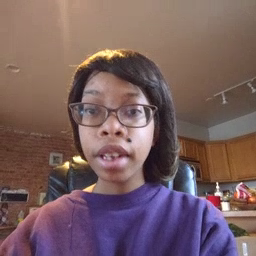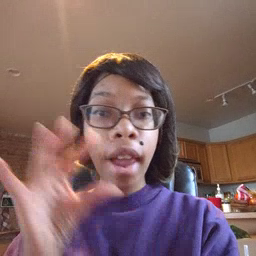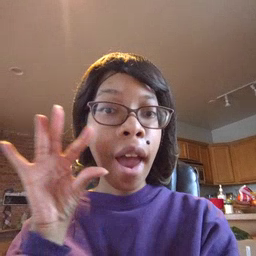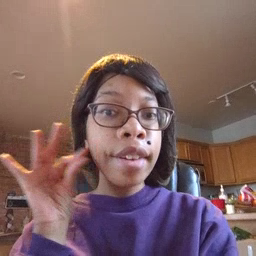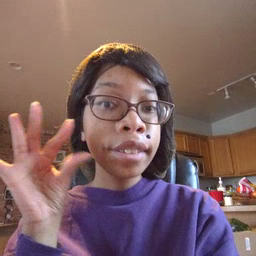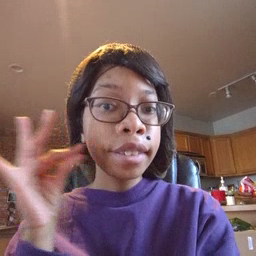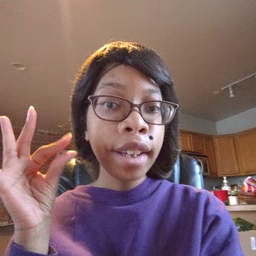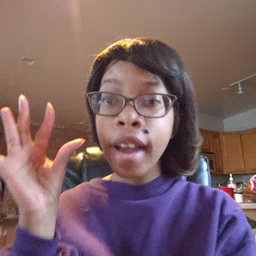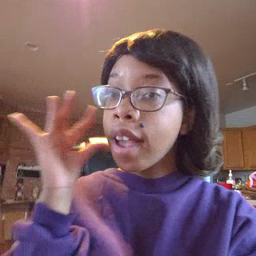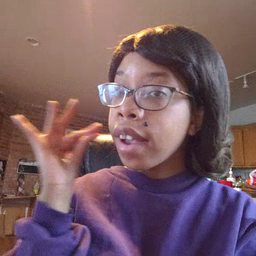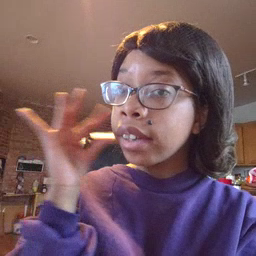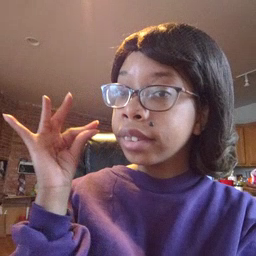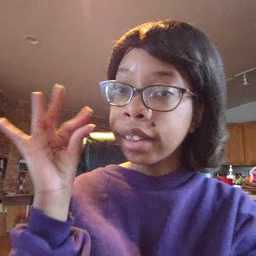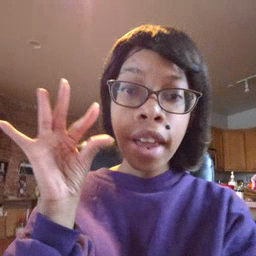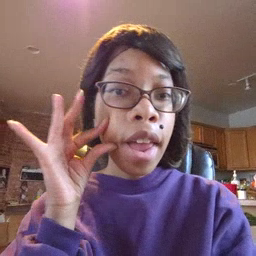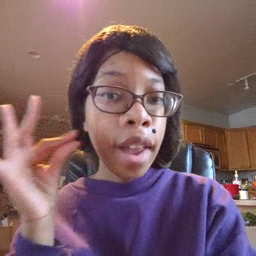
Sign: cat